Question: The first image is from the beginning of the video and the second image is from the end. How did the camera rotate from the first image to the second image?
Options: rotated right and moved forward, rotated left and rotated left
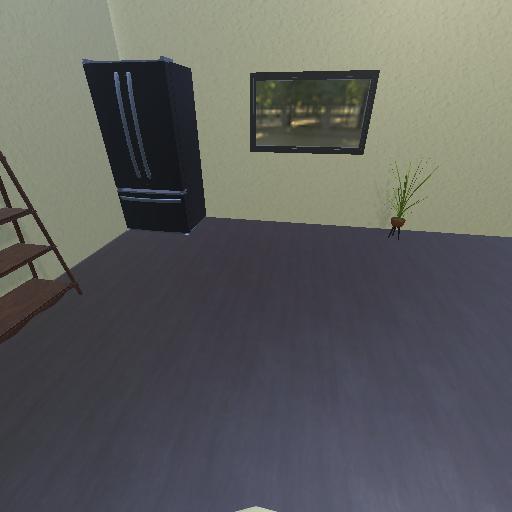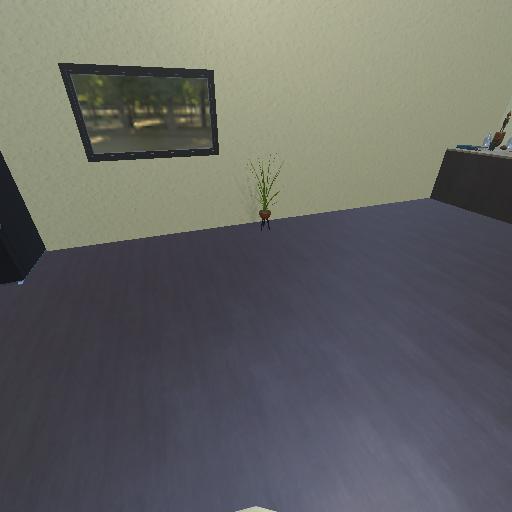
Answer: rotated right and moved forward